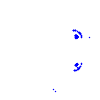
Particle: pion